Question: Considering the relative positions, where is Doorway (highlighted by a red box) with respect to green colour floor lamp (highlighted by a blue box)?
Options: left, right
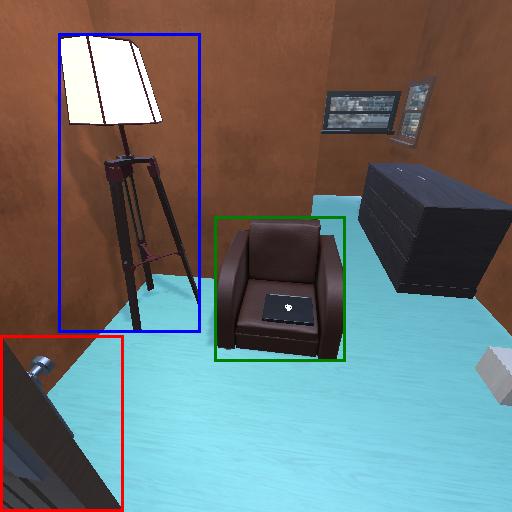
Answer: left